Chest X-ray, AP view. Patient: 24 years old, sex F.
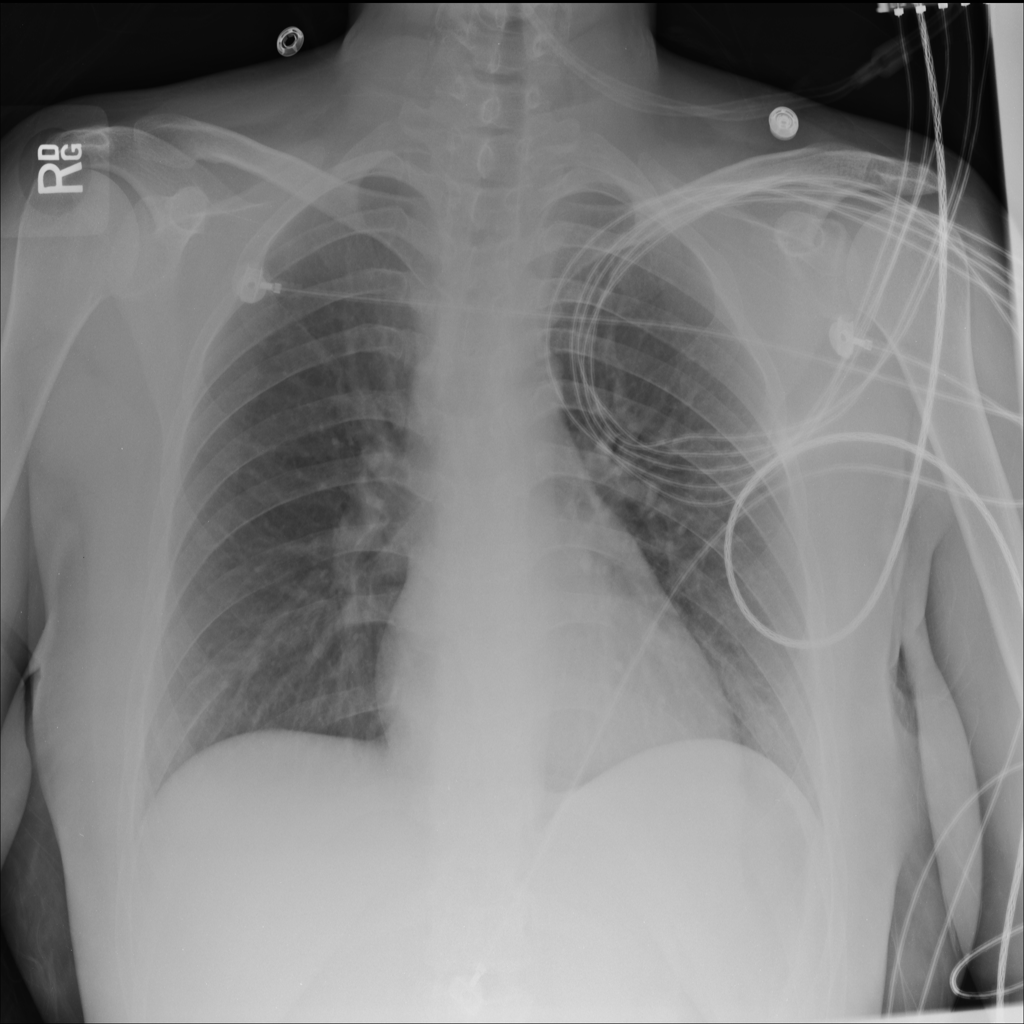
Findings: No Finding